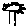
Label: flower